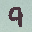
Label: 9